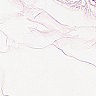
Metastatic tissue present: no